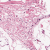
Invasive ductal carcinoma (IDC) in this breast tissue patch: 0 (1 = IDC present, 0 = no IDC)